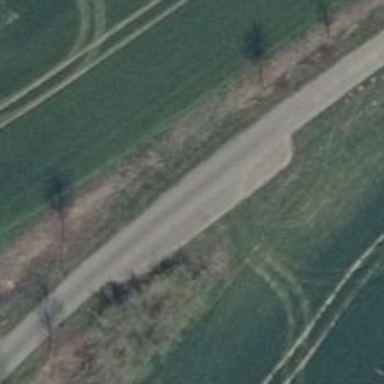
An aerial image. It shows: Passing place on the road.